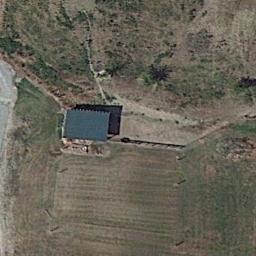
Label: sparse_residential